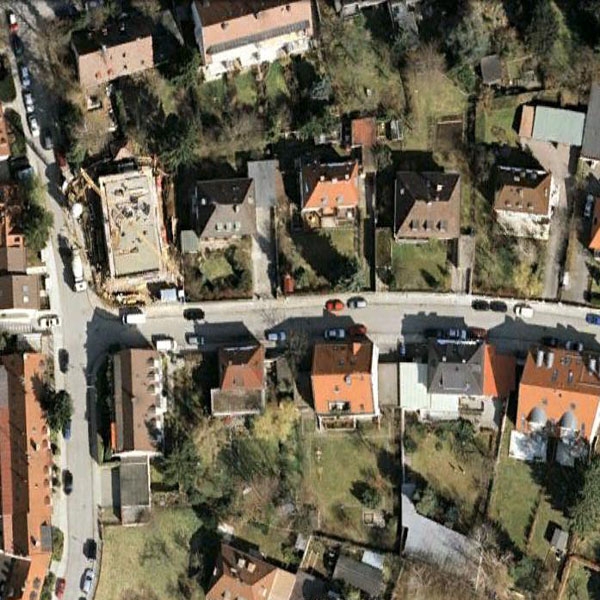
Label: MediumResidential